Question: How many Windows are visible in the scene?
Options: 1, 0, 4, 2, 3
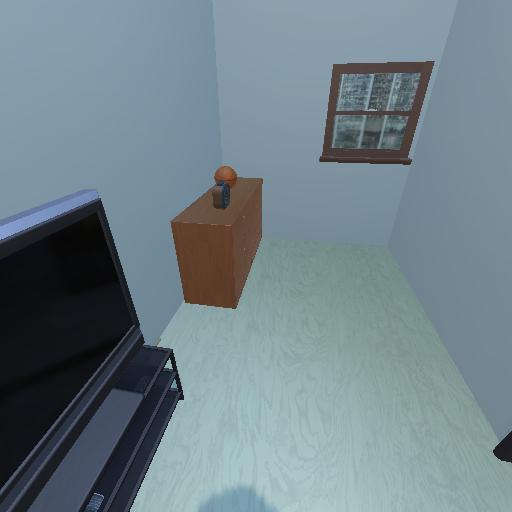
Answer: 1